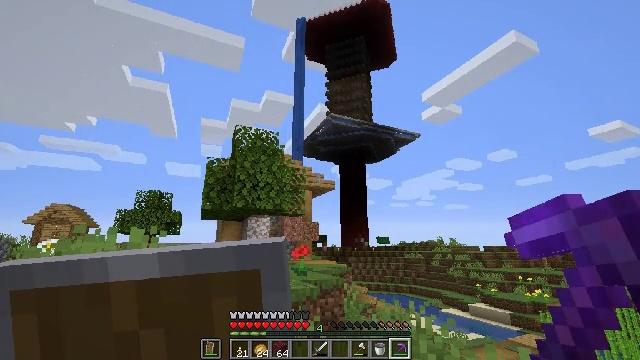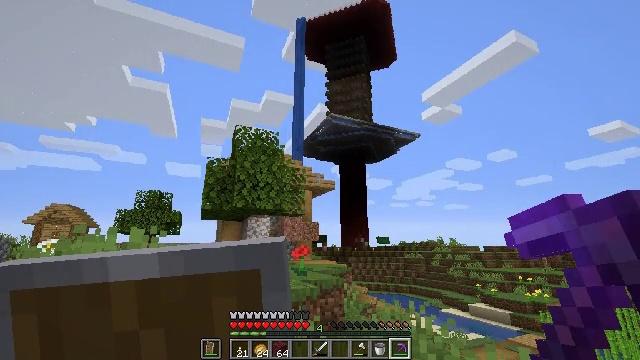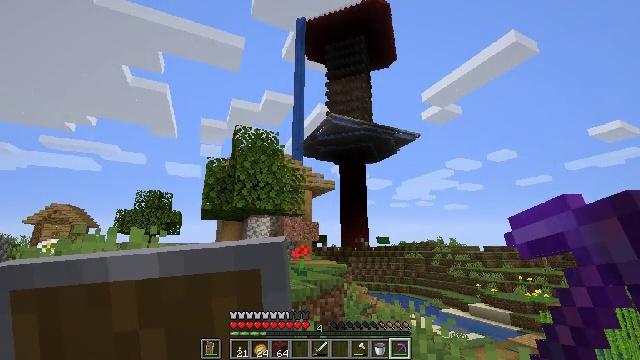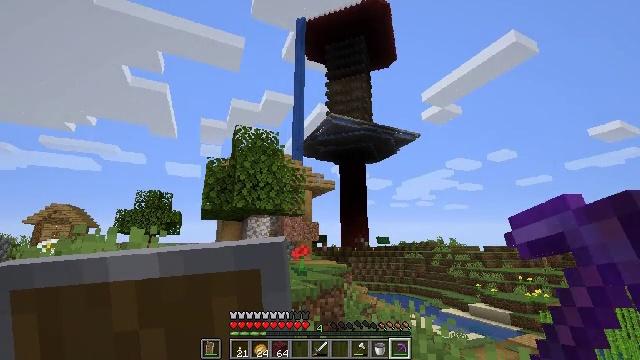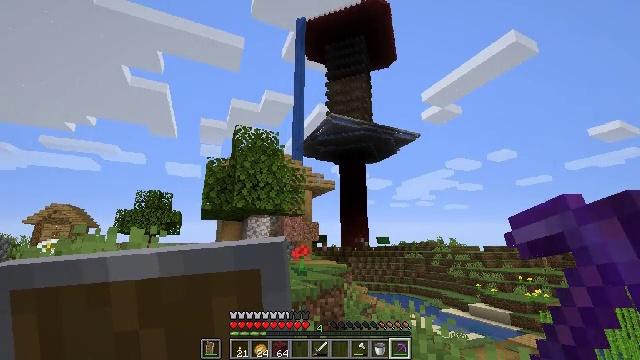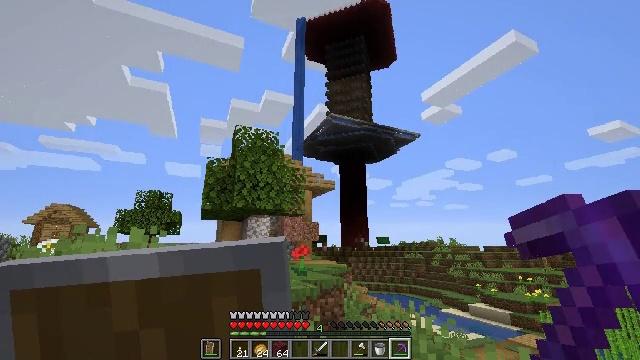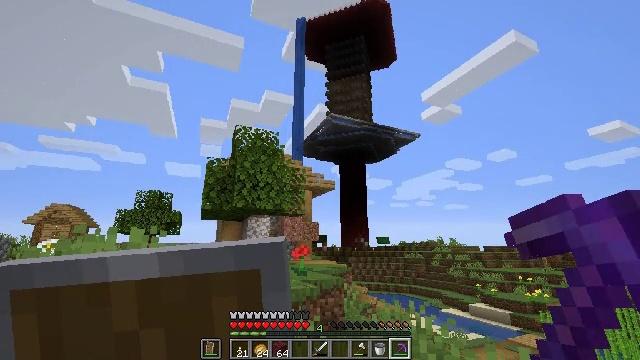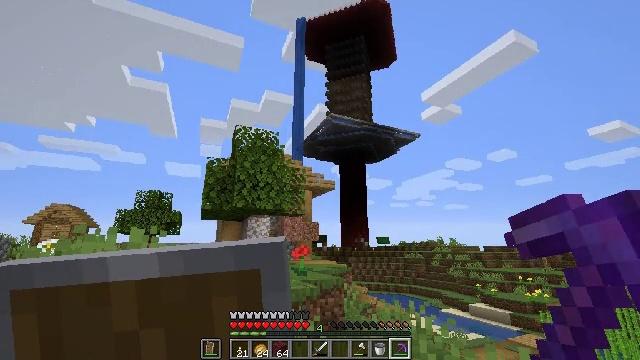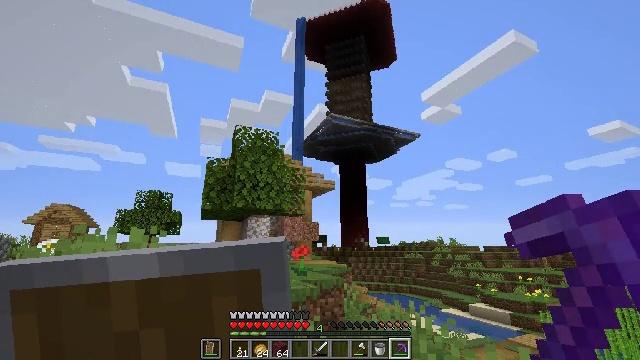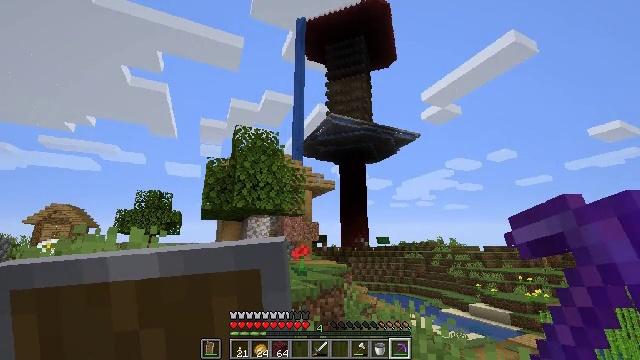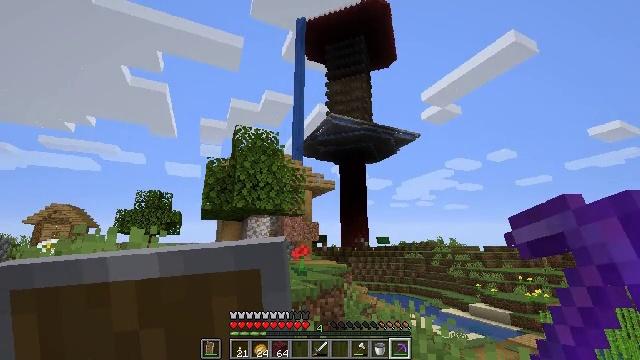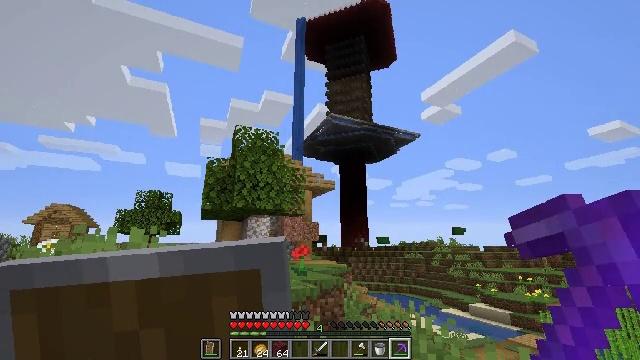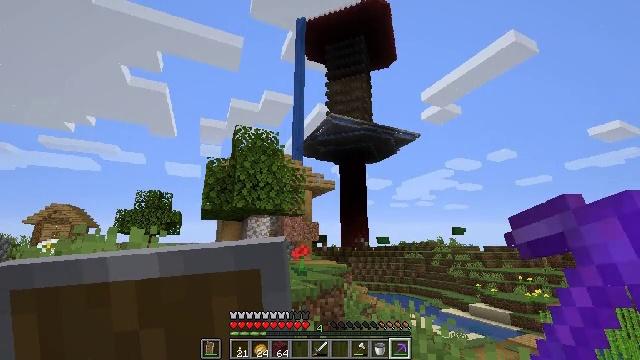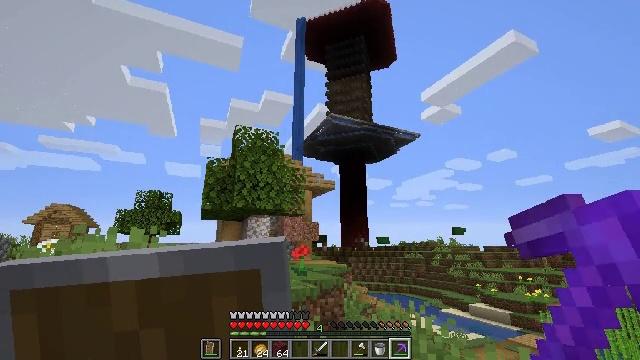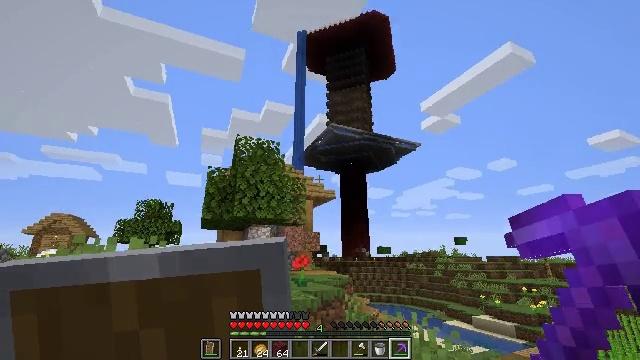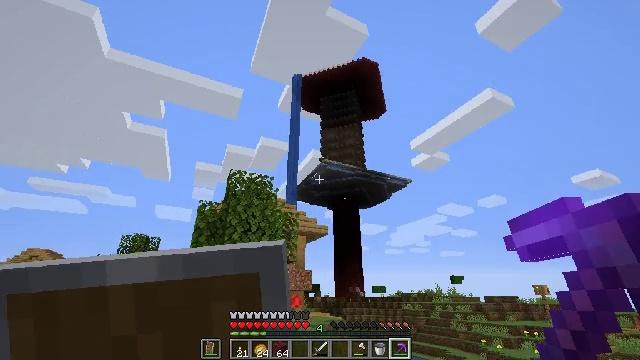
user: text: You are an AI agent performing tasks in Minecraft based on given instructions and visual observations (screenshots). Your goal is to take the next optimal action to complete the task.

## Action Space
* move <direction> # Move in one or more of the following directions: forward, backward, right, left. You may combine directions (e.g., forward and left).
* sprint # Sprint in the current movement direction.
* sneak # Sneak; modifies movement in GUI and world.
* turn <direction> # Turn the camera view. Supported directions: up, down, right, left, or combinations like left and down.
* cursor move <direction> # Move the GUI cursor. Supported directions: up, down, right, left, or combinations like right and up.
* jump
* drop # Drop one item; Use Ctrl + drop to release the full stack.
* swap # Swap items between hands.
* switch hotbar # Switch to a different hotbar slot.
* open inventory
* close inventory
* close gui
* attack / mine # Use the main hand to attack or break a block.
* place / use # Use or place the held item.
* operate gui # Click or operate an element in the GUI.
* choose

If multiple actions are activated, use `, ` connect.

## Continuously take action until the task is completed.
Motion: motion action
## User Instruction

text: craft item air
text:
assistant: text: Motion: no_op
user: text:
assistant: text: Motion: no_op
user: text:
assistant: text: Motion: no_op
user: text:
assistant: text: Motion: no_op
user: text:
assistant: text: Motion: no_op
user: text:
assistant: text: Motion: no_op
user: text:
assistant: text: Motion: no_op
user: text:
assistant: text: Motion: no_op
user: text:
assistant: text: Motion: no_op
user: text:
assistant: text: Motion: no_op
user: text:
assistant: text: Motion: no_op
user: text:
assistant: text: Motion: no_op
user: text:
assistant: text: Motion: no_op
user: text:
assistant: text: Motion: turn up
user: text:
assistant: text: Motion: turn right and up
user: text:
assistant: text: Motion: turn up
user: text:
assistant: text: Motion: no_op
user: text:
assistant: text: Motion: no_op
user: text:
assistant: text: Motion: no_op
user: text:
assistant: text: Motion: no_op
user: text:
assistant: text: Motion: no_op
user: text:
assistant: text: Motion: no_op
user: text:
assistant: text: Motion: no_op
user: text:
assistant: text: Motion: no_op
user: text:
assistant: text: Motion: no_op
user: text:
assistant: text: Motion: no_op
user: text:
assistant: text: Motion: no_op
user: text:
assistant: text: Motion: no_op
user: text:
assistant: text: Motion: no_op
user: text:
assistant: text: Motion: turn up